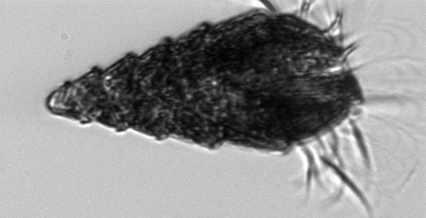
Label: Laboea_strobila